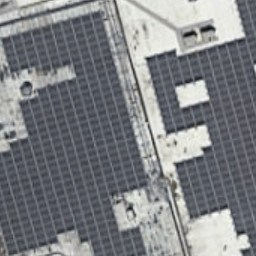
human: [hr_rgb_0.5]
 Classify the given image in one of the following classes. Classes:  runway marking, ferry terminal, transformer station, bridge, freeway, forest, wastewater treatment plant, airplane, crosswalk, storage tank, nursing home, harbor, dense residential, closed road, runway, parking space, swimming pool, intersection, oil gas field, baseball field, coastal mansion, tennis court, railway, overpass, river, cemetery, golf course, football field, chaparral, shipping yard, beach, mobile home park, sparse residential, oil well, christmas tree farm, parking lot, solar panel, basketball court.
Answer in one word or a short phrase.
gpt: solar panel